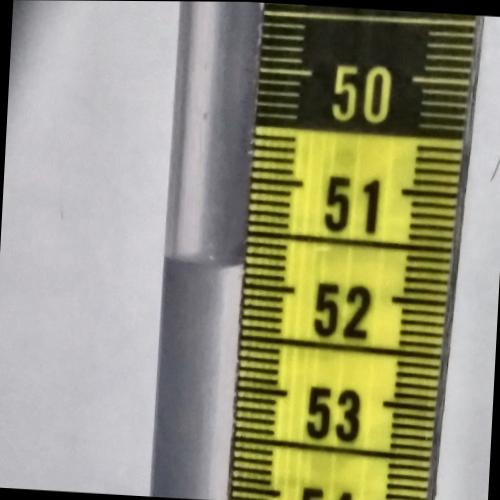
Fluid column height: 51.8 cm